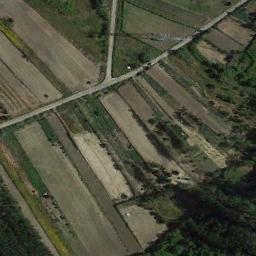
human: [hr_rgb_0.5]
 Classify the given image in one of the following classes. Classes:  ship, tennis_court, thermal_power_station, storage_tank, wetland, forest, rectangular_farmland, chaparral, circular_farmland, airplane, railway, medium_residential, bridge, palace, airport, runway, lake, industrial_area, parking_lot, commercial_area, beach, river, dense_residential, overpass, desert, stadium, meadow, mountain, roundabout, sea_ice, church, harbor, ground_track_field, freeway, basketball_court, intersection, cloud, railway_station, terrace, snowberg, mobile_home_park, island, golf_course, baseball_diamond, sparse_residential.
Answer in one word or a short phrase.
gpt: terrace